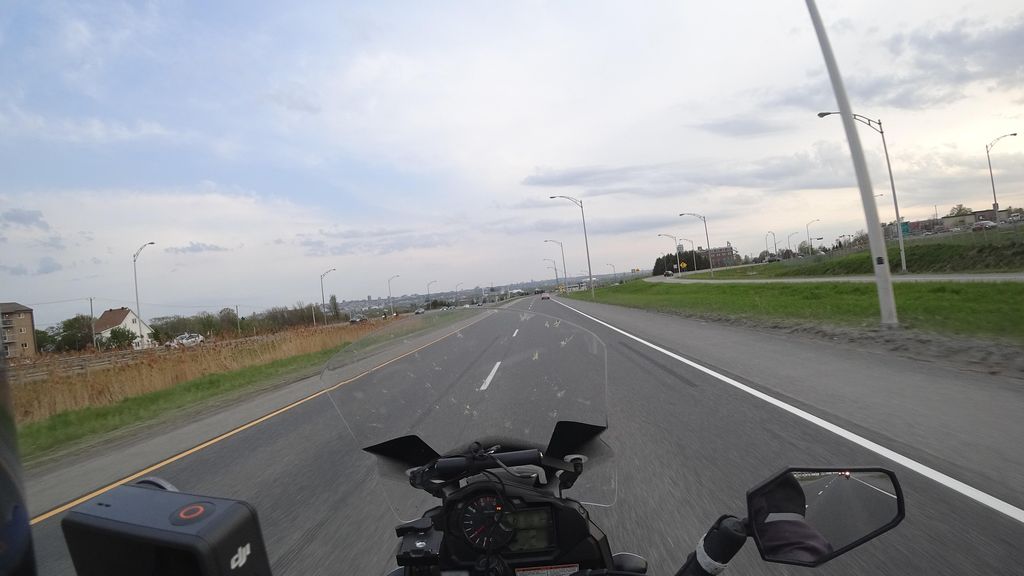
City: quebec_city